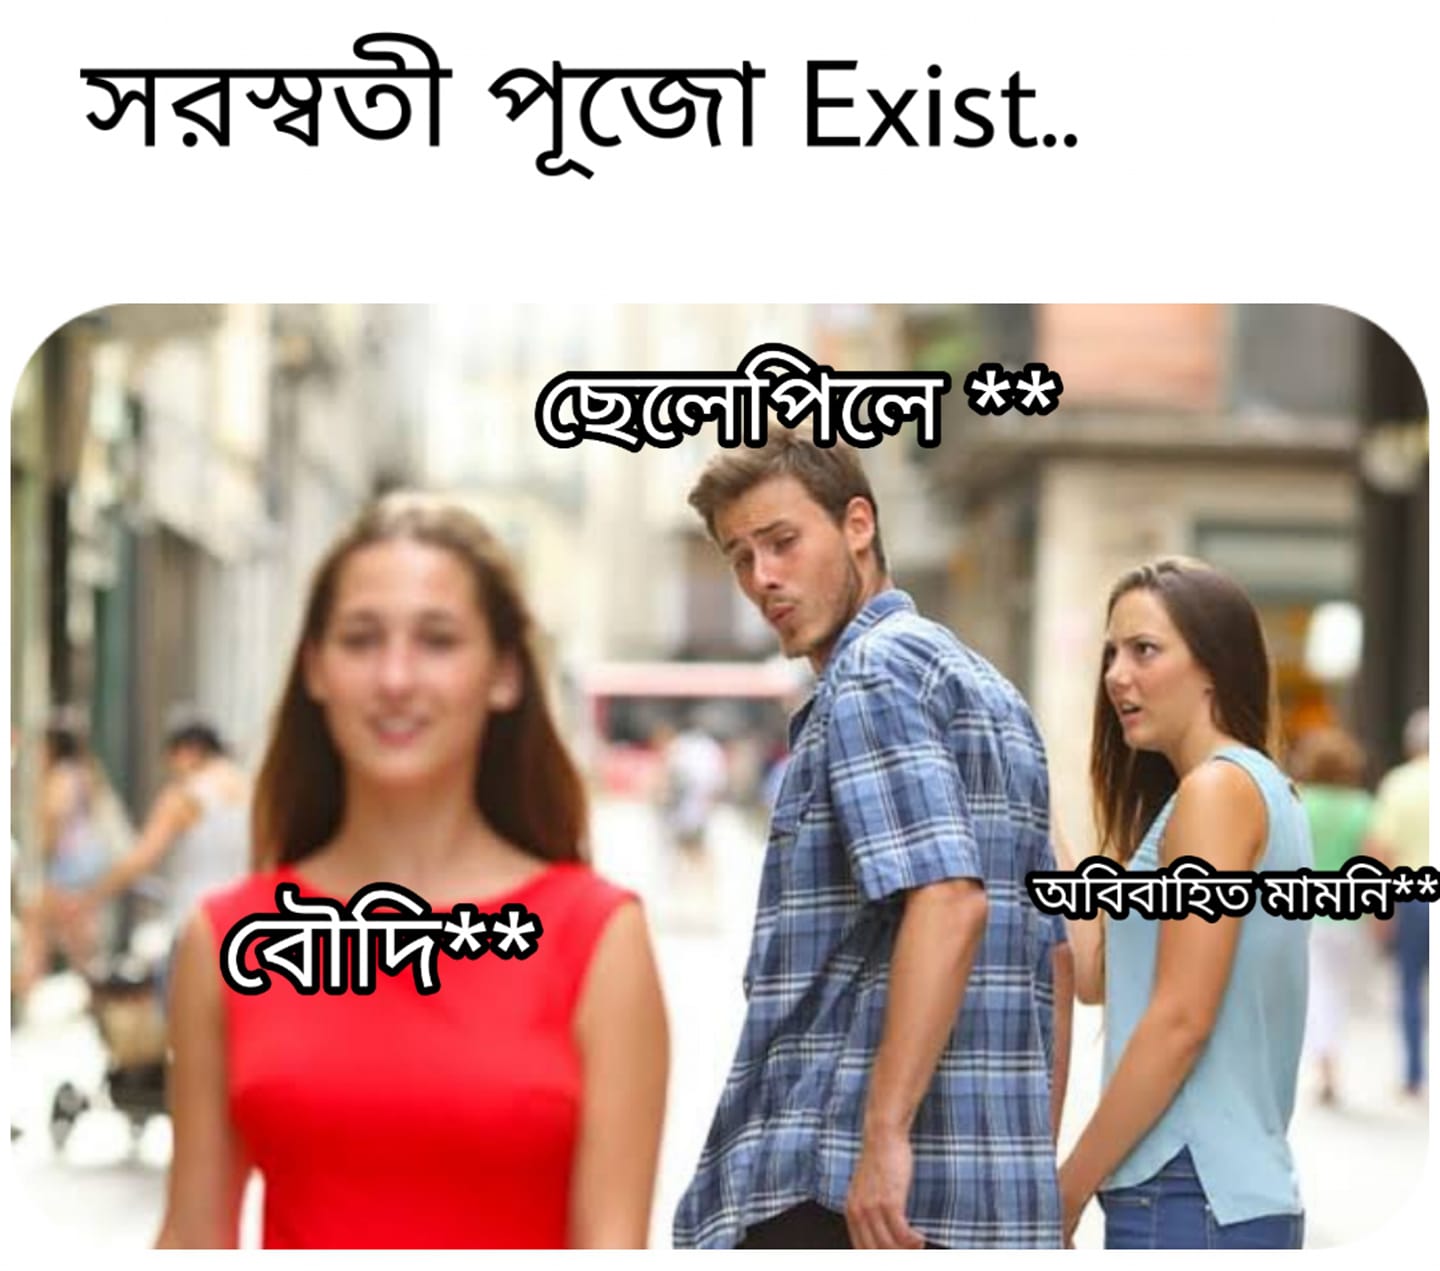
Caption: সরস্বতী পূজো Exist..   ছেলেপিলে **   বৌদি **   অবিবাহিত মহিলা **
Label: hate